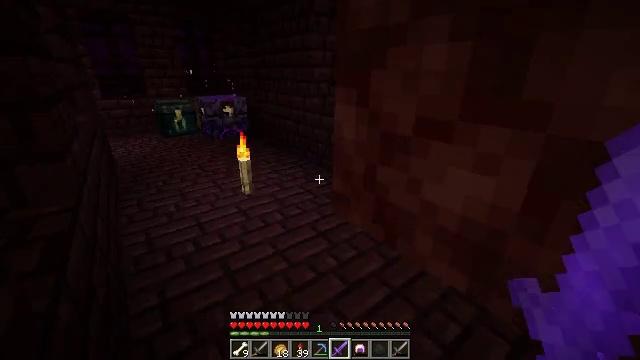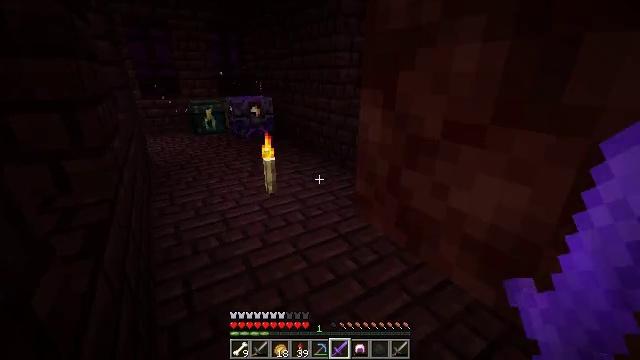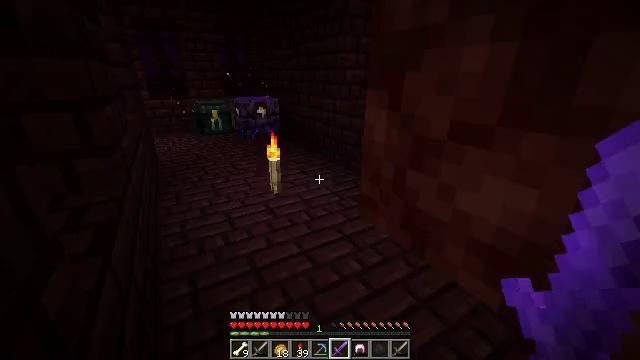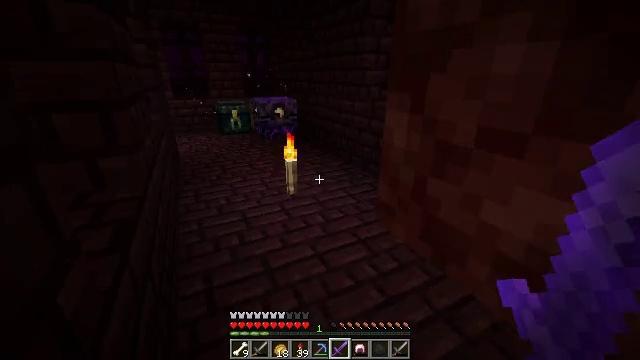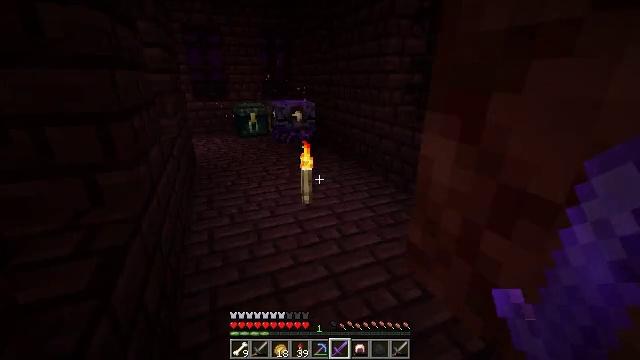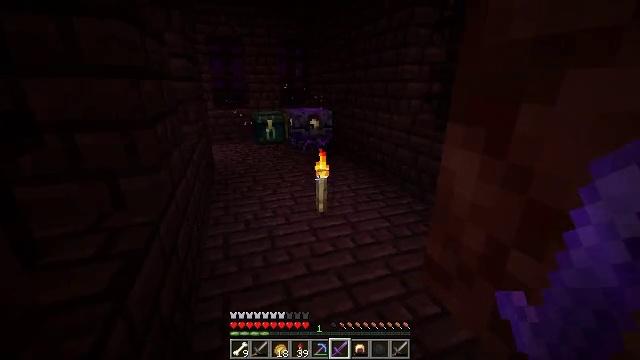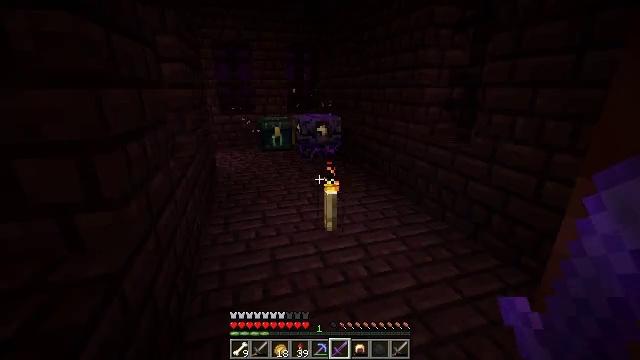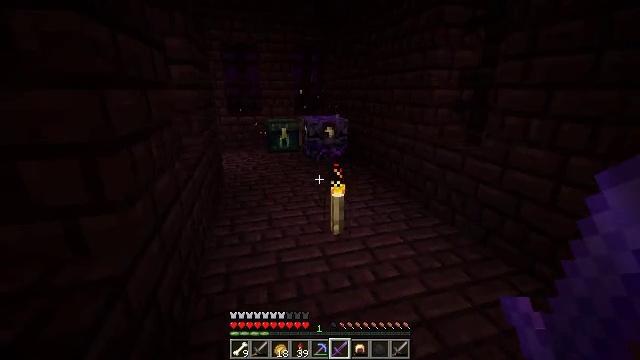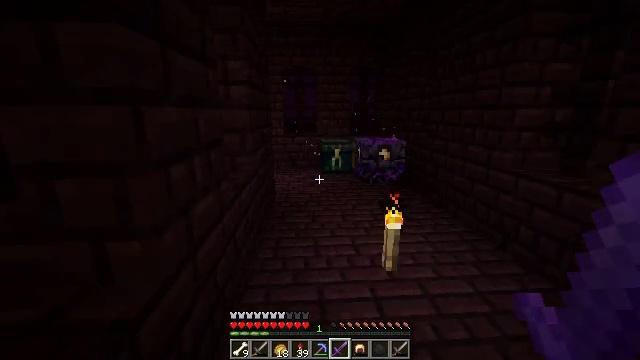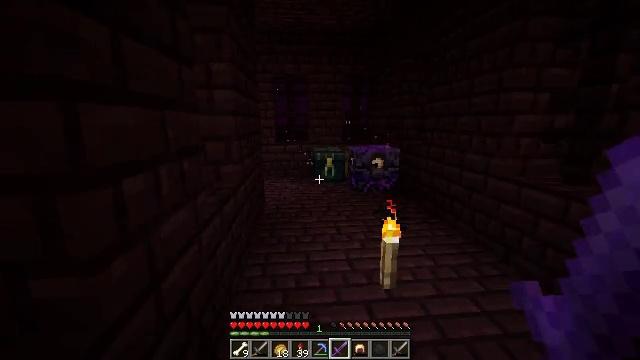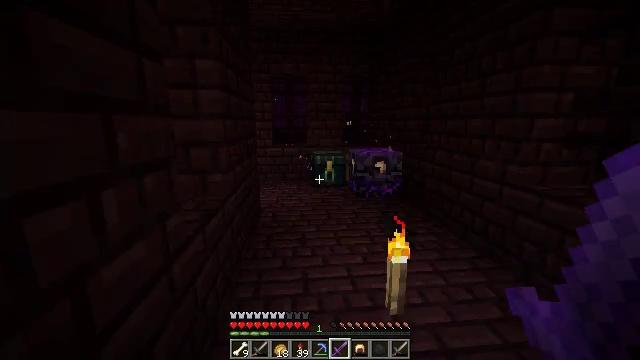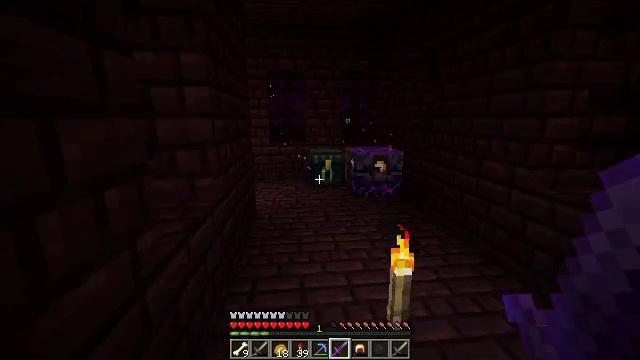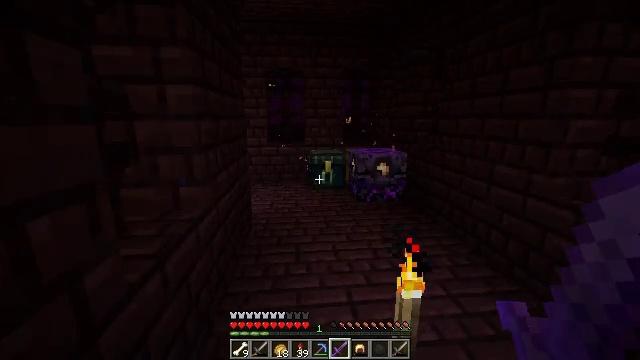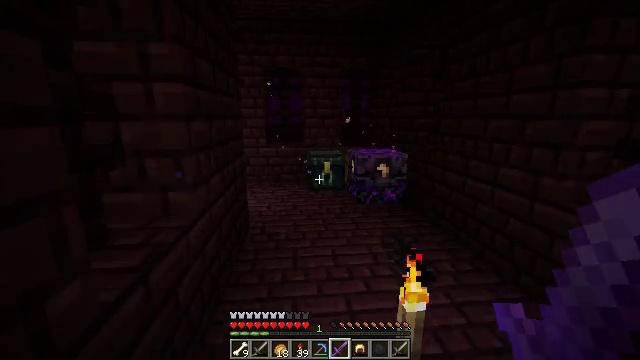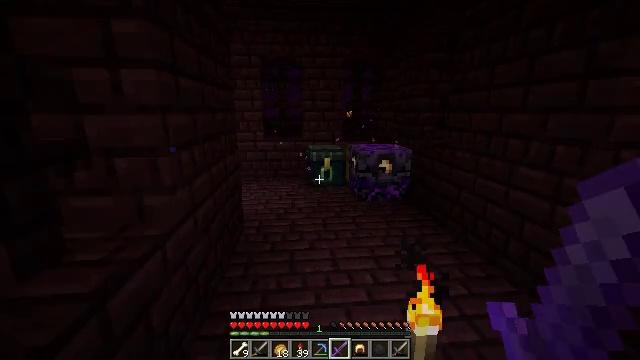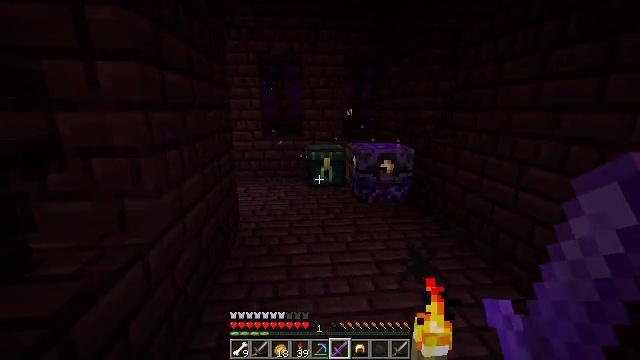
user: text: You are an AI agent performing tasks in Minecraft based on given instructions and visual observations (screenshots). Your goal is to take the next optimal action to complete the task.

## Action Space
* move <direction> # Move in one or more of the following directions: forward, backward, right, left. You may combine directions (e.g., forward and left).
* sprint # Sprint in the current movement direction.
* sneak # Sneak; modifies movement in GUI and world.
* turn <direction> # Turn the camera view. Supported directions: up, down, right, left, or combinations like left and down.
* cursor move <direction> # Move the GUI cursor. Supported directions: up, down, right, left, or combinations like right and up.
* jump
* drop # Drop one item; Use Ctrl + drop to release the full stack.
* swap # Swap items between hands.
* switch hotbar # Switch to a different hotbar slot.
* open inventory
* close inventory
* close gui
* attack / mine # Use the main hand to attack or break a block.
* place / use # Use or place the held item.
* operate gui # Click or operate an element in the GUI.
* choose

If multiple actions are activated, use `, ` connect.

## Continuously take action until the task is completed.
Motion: motion action
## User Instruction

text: Dig up netherrack with a pickaxe.
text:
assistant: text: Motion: turn left
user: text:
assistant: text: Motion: turn left
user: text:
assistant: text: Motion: move forward, turn left
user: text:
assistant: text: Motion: move forward, turn left
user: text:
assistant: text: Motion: move forward, turn left and up
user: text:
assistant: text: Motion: move forward, turn left
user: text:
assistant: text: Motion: move forward, turn left
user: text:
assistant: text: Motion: move forward, turn left and up
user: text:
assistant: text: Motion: move forward, turn right and up
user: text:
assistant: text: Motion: move forward
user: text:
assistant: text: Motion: move forward
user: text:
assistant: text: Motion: move forward
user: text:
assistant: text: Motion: move forward
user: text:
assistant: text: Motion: move forward, turn down
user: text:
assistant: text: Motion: move forward
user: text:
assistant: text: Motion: move forward and move right
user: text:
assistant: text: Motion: move forward and move right
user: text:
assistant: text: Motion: move forward and move right
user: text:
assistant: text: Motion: move forward and move right
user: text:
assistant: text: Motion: move forward and move right
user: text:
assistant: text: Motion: move forward
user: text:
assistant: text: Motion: move forward
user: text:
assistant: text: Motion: no_op
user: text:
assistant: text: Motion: no_op
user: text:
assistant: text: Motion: no_op
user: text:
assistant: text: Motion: no_op
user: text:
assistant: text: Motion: no_op
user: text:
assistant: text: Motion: move forward
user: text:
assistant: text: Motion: move forward
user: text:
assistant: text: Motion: move forward